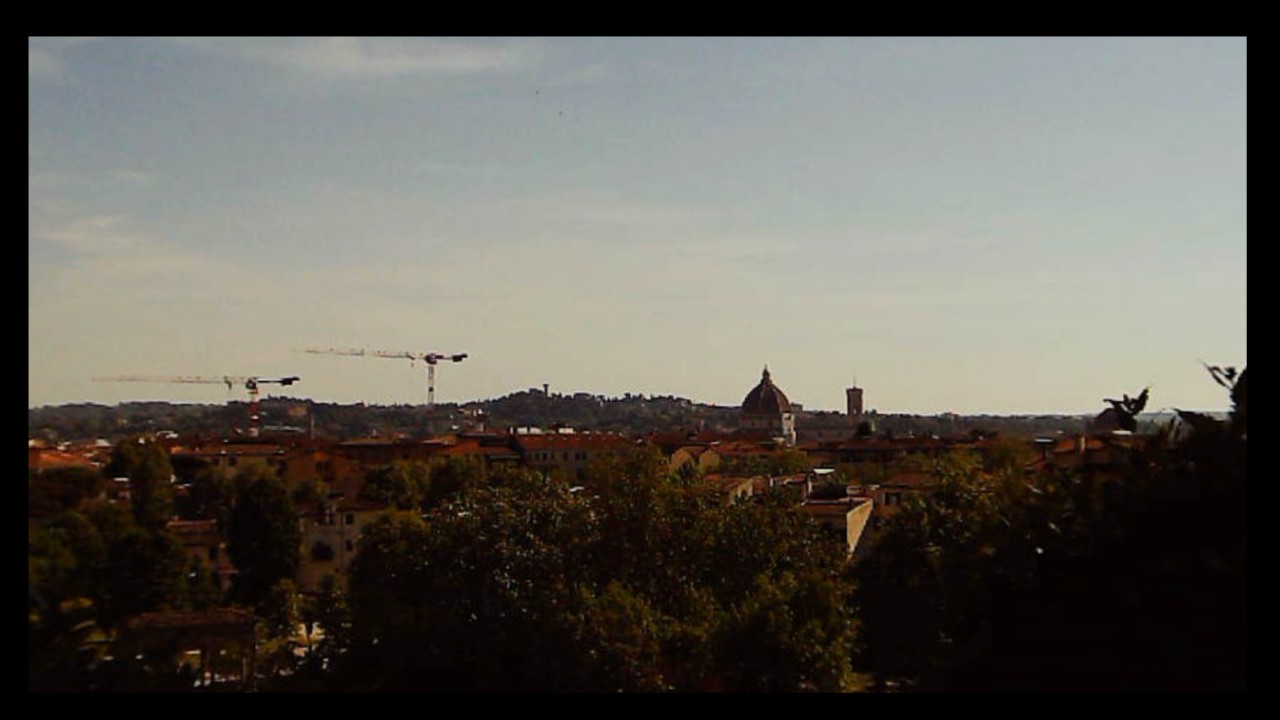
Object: Betafpv air75